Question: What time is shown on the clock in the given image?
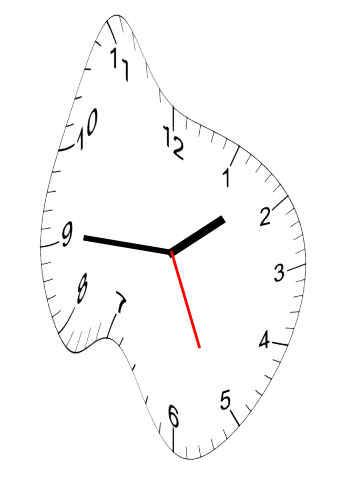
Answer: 01:45:26